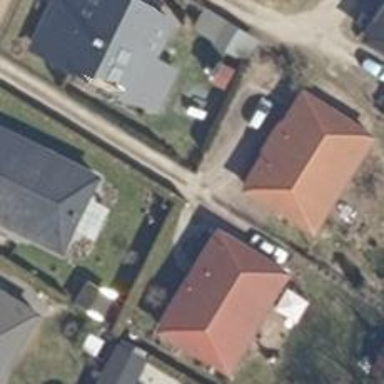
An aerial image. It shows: Driveway made of ground surface.